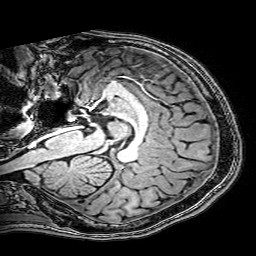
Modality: T1w
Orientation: sagittal
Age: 27
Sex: male
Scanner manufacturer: philips
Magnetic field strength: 3 T
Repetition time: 0.009 s
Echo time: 0.00351 s